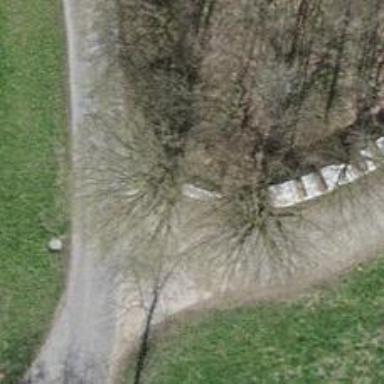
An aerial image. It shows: Bench.